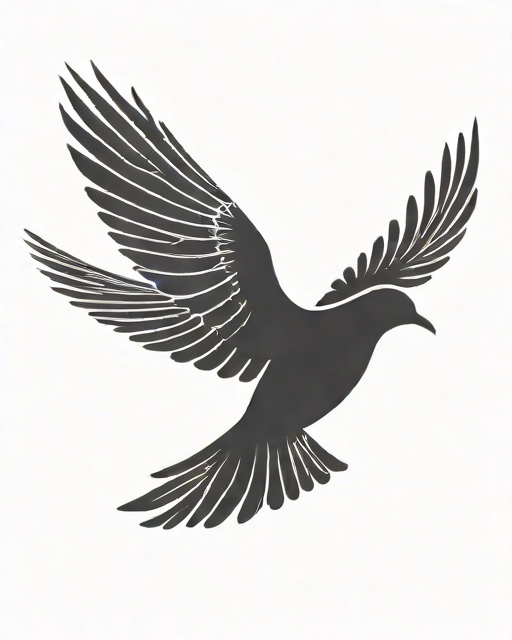
Category: Spring